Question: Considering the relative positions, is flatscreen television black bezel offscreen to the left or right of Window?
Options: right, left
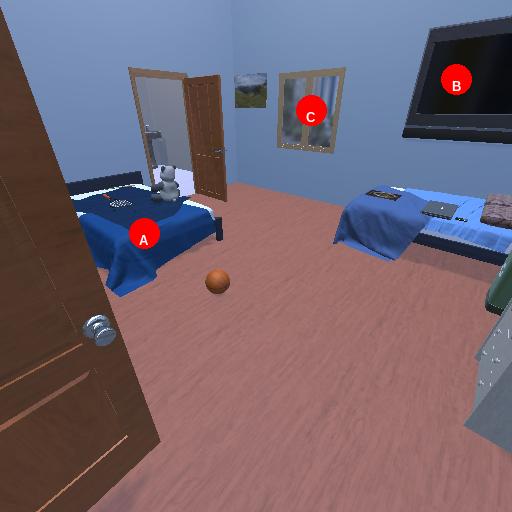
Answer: right